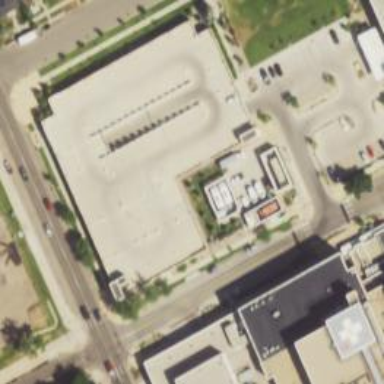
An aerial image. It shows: Multi-storey parking building.